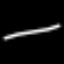
Label: line